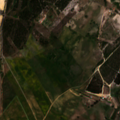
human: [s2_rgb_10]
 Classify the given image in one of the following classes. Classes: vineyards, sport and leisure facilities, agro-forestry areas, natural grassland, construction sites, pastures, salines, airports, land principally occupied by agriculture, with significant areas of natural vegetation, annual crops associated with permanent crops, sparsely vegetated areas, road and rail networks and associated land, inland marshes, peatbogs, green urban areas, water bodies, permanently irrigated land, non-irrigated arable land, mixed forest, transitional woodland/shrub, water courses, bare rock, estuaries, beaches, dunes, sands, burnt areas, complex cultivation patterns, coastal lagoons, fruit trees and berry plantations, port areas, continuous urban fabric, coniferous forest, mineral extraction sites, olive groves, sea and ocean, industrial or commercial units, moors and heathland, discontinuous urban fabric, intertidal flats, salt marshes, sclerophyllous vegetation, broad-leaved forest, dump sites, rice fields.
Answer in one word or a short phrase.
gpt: continuous urban fabric